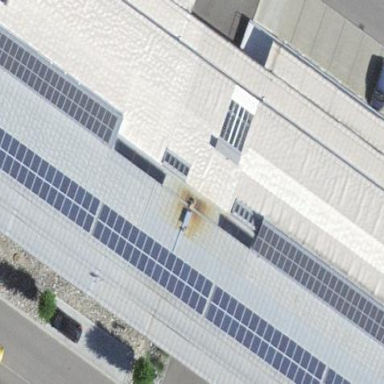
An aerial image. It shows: Solar power generator with photovoltaic panels.